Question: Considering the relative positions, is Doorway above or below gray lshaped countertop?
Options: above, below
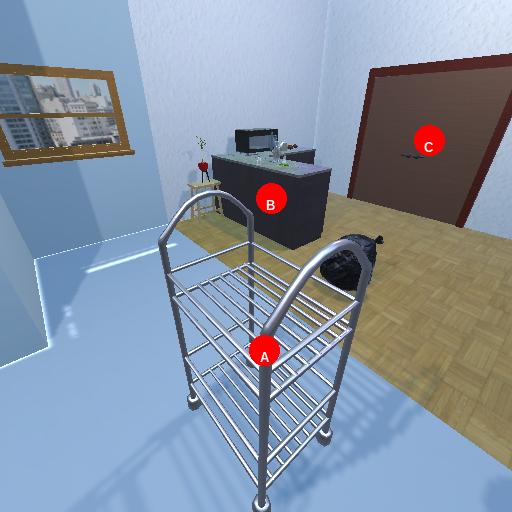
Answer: above